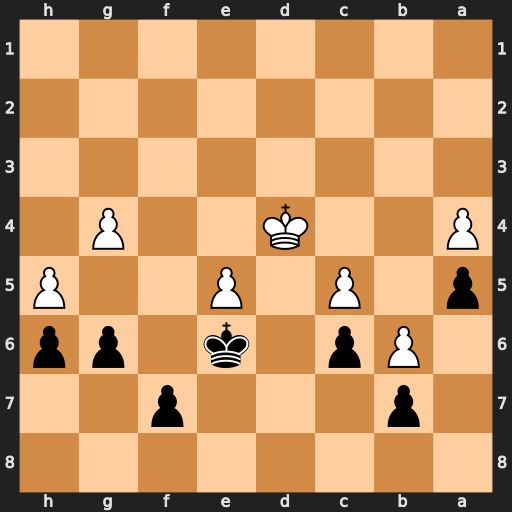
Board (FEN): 8/1p3p2/1Pp1k1pp/p1P1P2P/P2K2P1/8/8/8
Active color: b
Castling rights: -
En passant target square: -
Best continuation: gxh5 gxh5 Kf5 Ke3 Kxe5